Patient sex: F
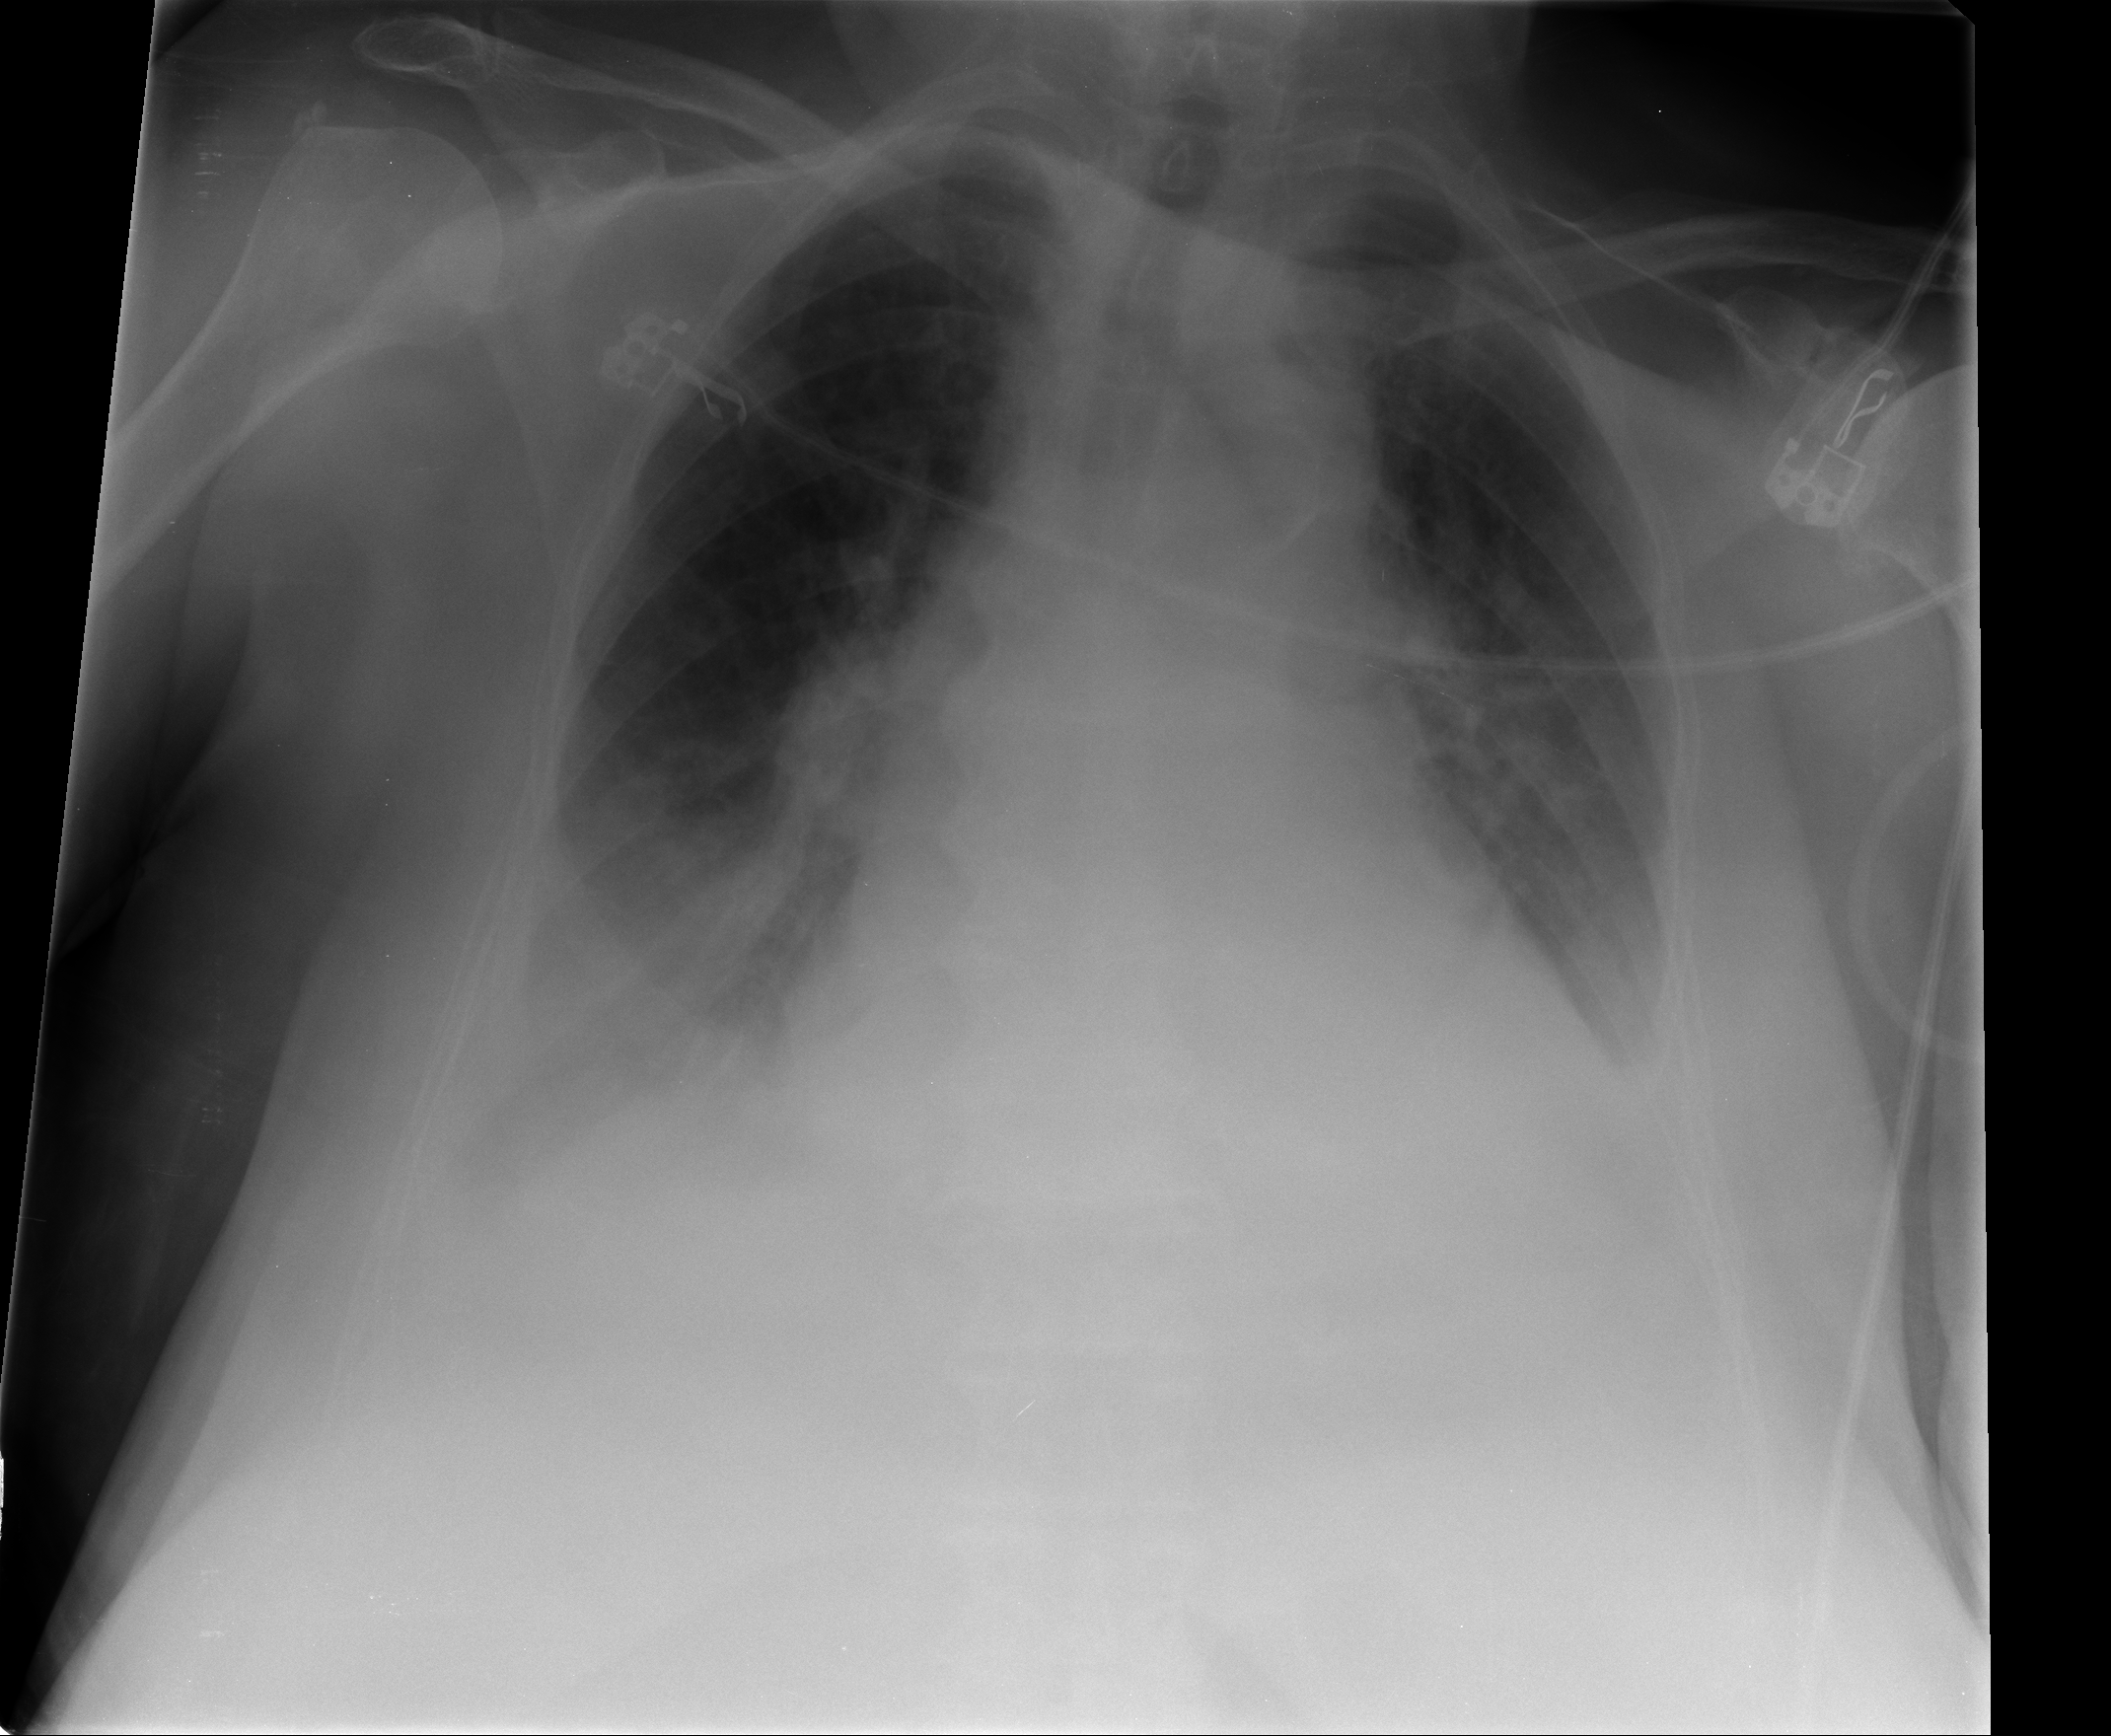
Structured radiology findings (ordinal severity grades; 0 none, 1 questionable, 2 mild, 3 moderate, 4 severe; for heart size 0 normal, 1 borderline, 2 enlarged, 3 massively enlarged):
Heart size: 2
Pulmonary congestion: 2
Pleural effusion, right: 2
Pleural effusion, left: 2
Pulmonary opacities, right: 2
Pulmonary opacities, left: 0
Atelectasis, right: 2
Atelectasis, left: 2